Question: I'm using a table component. The content's height is larger than the table's height. So I need a scroll bar.
But the table component is from an open-source framework, ant-design. So I can not modify the code directly.
In the following picture, I want to move the scroll bar into the table, that is, move the scroll bar to left a little.

'''
::-webkit-scrollbar {
position: relative;
left:-10px;
}
'''
I used the property 'position'.
But it didn't work. Searching google neither.
Here is an code example of codepen : <URL>
So, what's the solution for moving the scroll bar a little left?
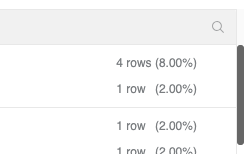
Answer: '''
/* width */
::-webkit-scrollbar {
width: 10px;
}
/* Track */
::-webkit-scrollbar-track {
box-shadow: inset 0 0 5px grey;
border-radius: 10px;
}
/* Handle */
::-webkit-scrollbar-thumb {
background: grey;
border-radius: 10px;
}
.list_container {
overflow:auto;
height: 50px;
width: 40px;
}
'''
'''
<div class="list_container">
<div class="item_direction">1</div>
<div class="item_direction">2</div>
<div class="item_direction">3</div>
<div class="item_direction">4</div>
<div class="item_direction">5</div>
<div class="item_direction">6</div>
<div class="item_direction">7</div>
<div class="item_direction">8</div>
<div class="item_direction">9</div>
<div class="item_direction">10</div>
<div class="item_direction">11</div>
<div class="item_direction">12</div>
</div>
'''
So i edited my answer. this works for divs.